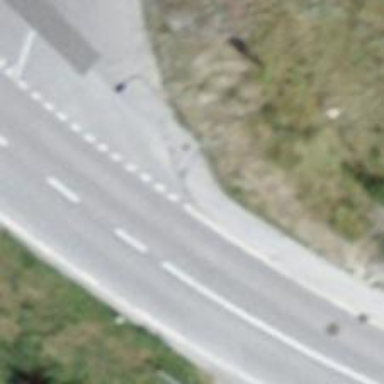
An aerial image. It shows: Asphalt sidewalk.